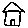
Label: house